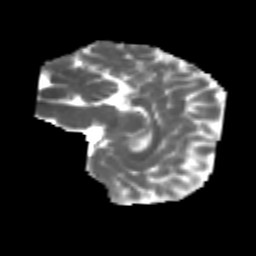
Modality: MD
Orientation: sagittal
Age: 7
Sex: female
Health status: healthy